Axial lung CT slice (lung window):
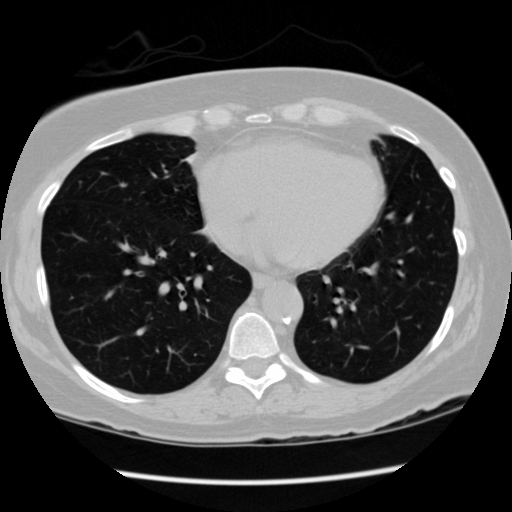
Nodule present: no